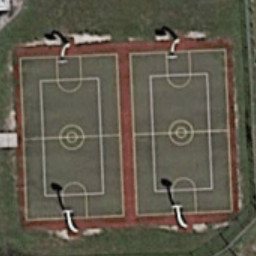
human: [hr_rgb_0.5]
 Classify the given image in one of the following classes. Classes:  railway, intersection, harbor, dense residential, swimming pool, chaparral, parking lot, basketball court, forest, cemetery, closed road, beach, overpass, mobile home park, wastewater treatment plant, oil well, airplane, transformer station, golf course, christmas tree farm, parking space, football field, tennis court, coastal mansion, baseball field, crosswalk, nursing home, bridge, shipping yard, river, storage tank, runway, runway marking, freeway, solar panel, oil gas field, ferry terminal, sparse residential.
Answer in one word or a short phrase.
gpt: basketball court